Question: I use the newest ActionBarSherlock extension of the support library in my application. I came across a weird appearance of the views and action bar itself when I ran an app on emulator 4.2 and device with android 4.2 Please take a look at the screenshots from the emulator. We can see that blue line appears in every line separator in the ListView and underline the home icon.
Also the little right arrow is underline and not scaled properly as well.
And to put that in perspective, it display well in emulator with android 2.2
The way I use the Theme is:
ManifestFile.xml:
'''
android:theme="@style/AppThemeWithoutTitle"
'''
and styles.xml:
'''
<style name="AppThemeWithoutTitle" parent="Widget.Sherlock.ActionBar">
<item name="actionBarStyle">@style/MyActionBarWithoutTitle</item>
<item name="android:actionBarStyle">@style/MyActionBarWithoutTitle</item>
</style>
<style name="MyActionBarWithoutTitle" parent="Widget.Sherlock.ActionBar">
<item name="android:displayOptions">useLogo|showHome</item>
</style>
'''
How can I solve this issue?
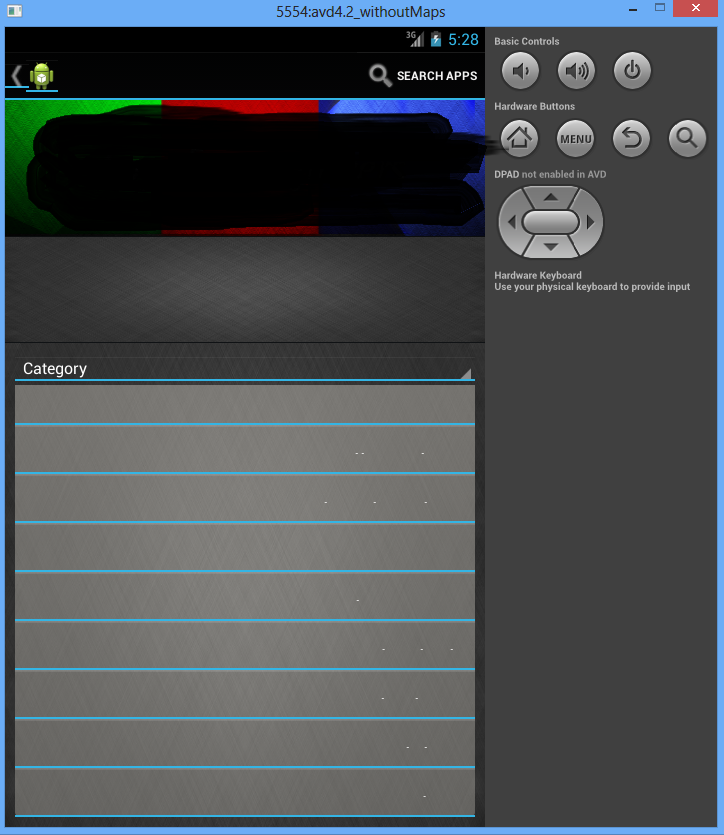
Answer: 'Widget.Sherlock.ActionBar' isn't a theme, it's a style. The first clue is it starts with 'Widget'. The convention for themes in Android is to start it with the word 'Theme' or at least put the word 'Theme' in the name of the style.
The style you overrode and tried to use as a Theme is the style assigned to 'actionBarStyle' which is the very thing you are trying to override.
You need to have an actual theme as your parent, then, and only then can you override 'actionBarStyle' and have it work.
'''
<style name="MyAppTheme" parent="Theme.Sherlock.Light.DarkActionBar">
<item name="actionBarStyle">@style/MyActionBarTheme</item>
<item name="android:actionBarStyle">@style/MyActionBarTheme</item>
</style>
<style name="MyActionBarTheme" parent="Widget.Sherlock.Light.ActionBar.Solid.Inverse">
<item name="background">@drawable/bg_striped</item>
<item name="android:background">@drawable/bg_striped</item>
<item name="backgroundSplit">@drawable/bg_striped_split</item>
<item name="android:backgroundSplit">@drawable/bg_striped_split</item>
</style>
'''
You can find all the available themes you can override <URL>.